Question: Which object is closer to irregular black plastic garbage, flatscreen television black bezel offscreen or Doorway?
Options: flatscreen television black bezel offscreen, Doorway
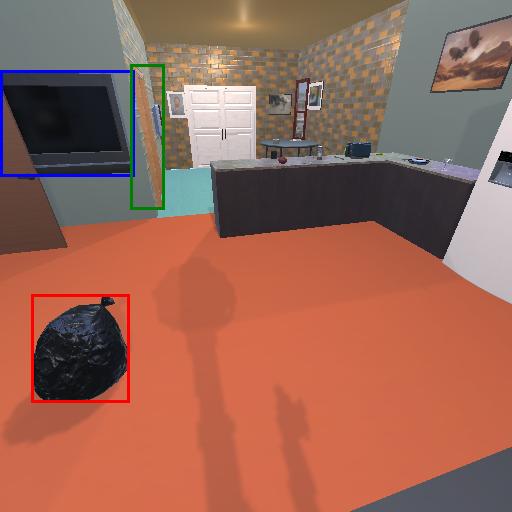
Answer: flatscreen television black bezel offscreen